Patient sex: F
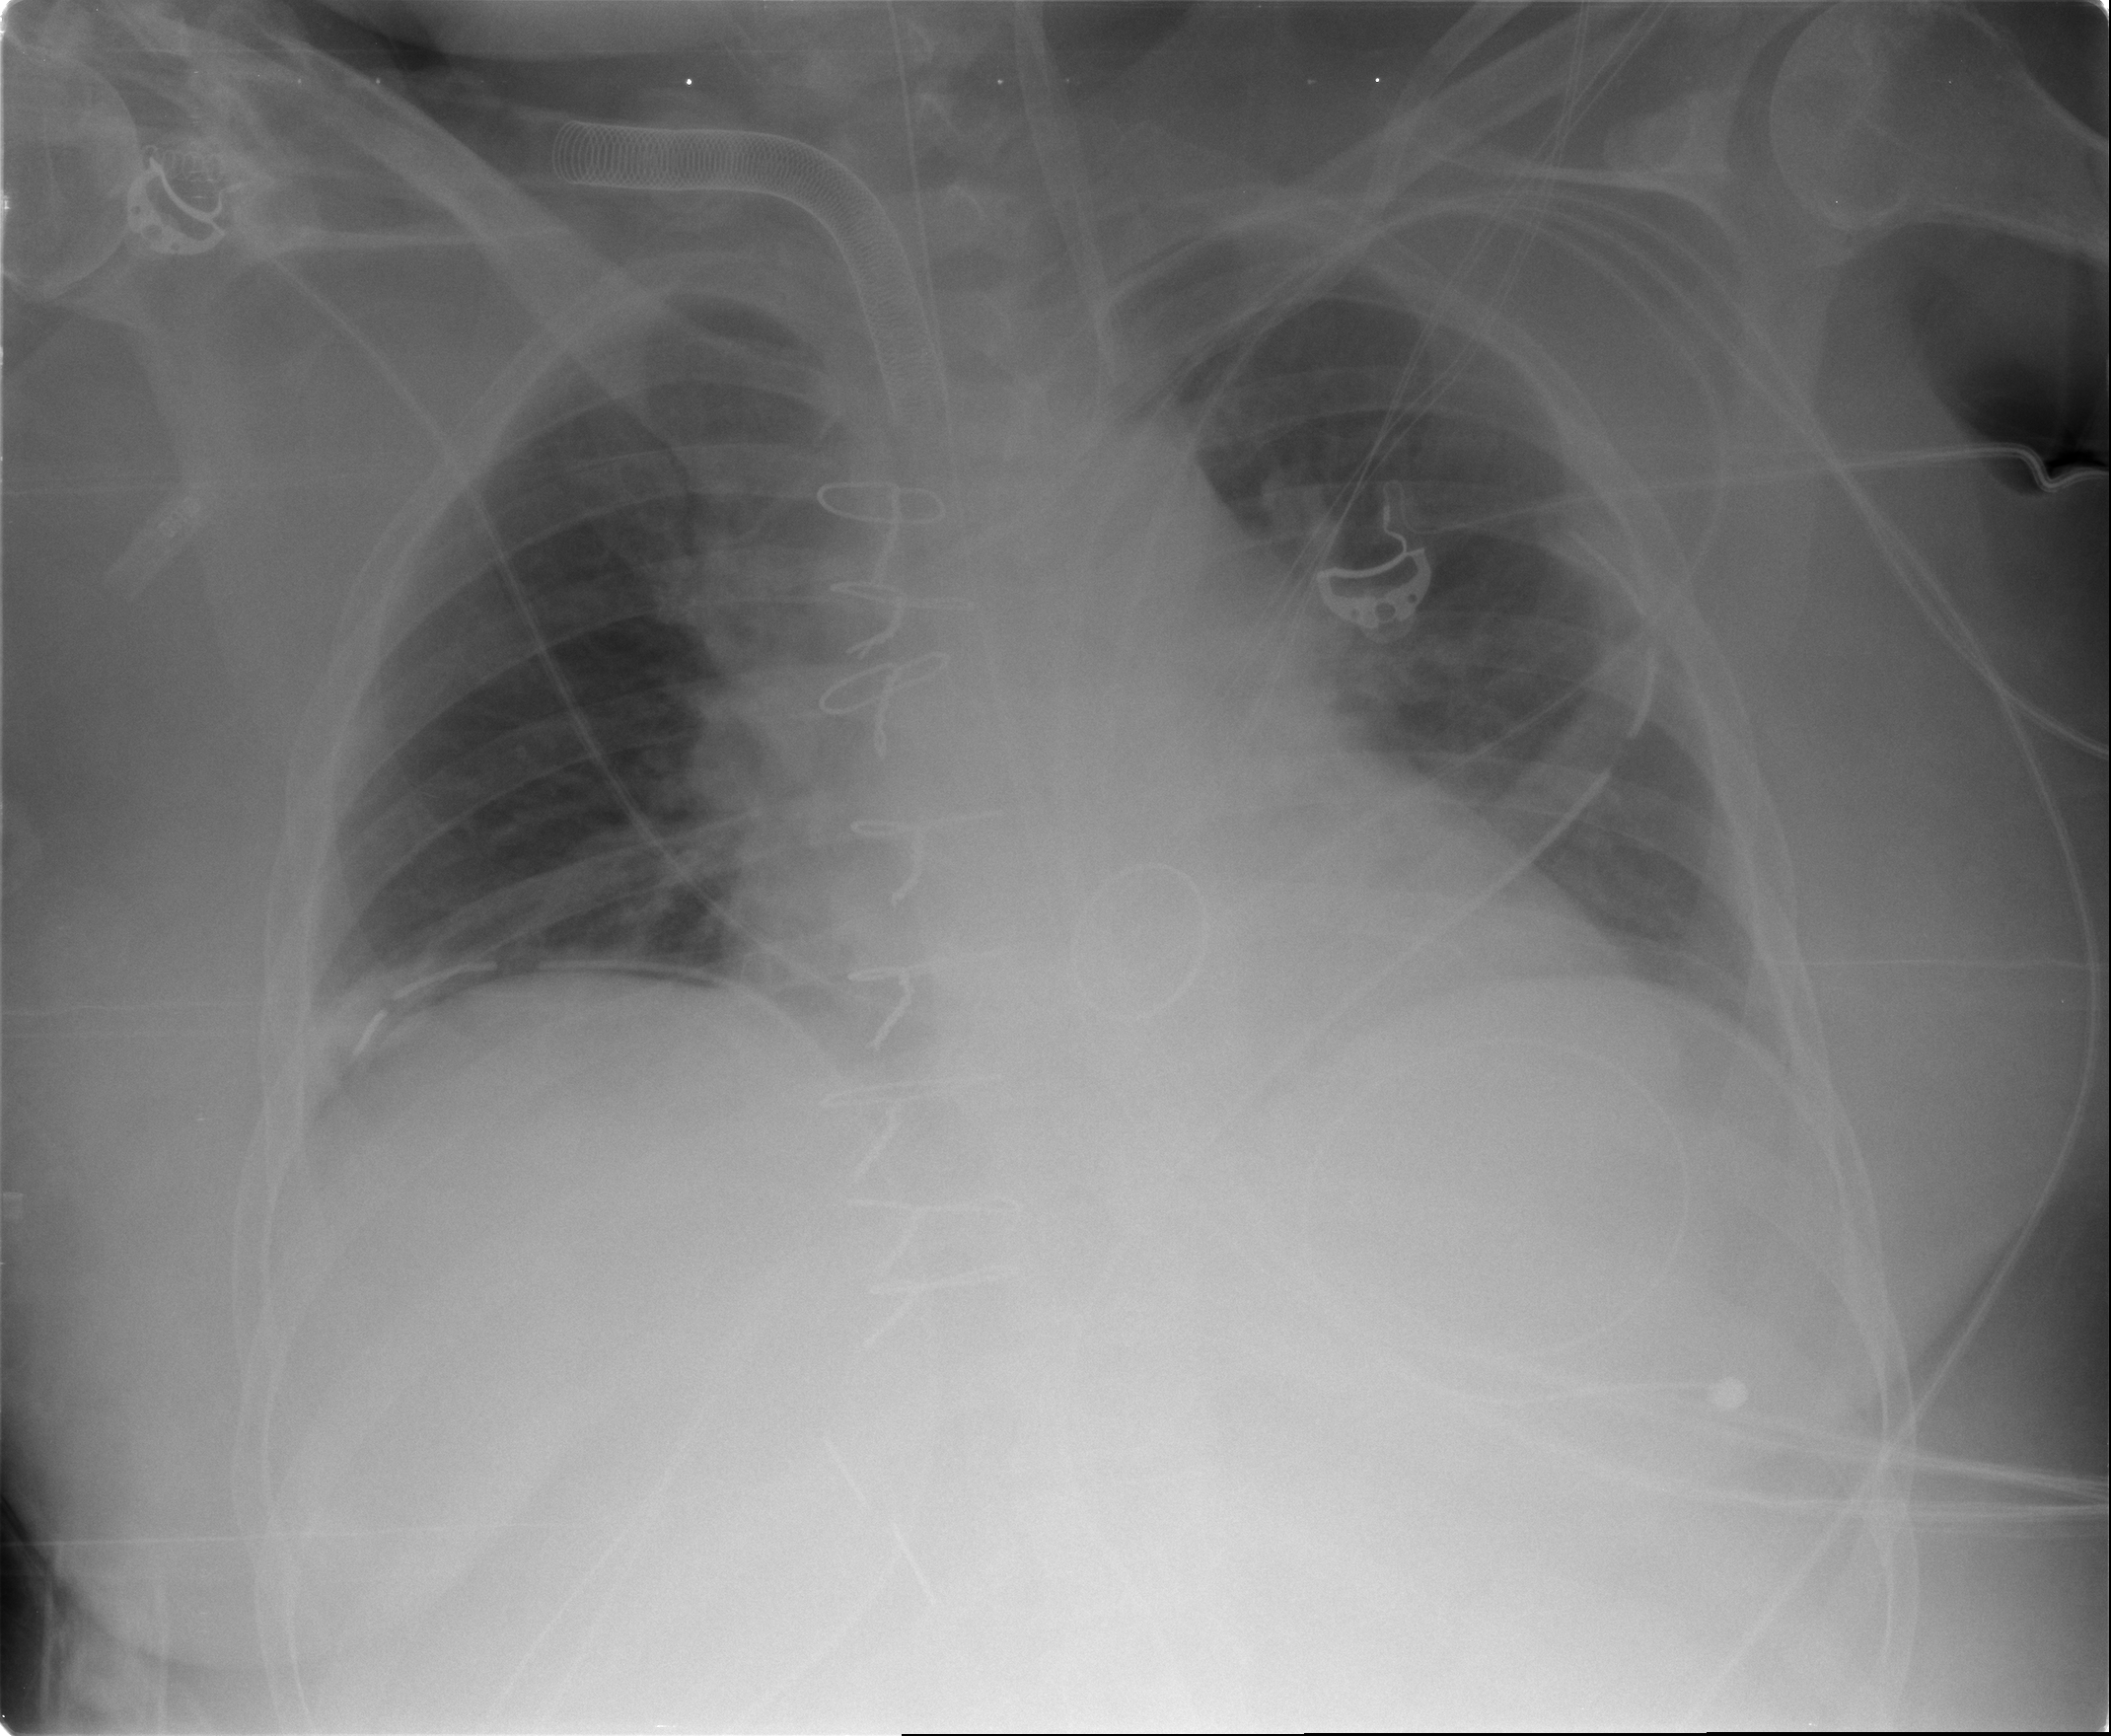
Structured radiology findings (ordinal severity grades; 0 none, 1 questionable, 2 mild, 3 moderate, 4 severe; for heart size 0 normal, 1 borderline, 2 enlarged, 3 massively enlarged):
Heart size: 2
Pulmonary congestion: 0
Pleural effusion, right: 0
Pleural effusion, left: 0
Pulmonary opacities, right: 0
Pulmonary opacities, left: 0
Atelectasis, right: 2
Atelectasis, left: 1